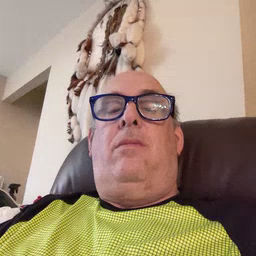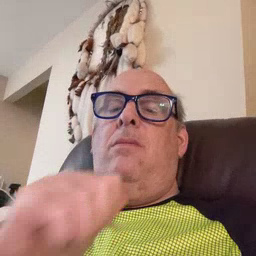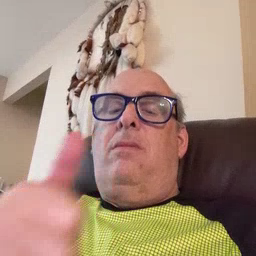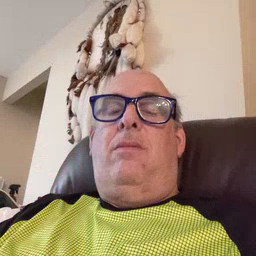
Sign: not